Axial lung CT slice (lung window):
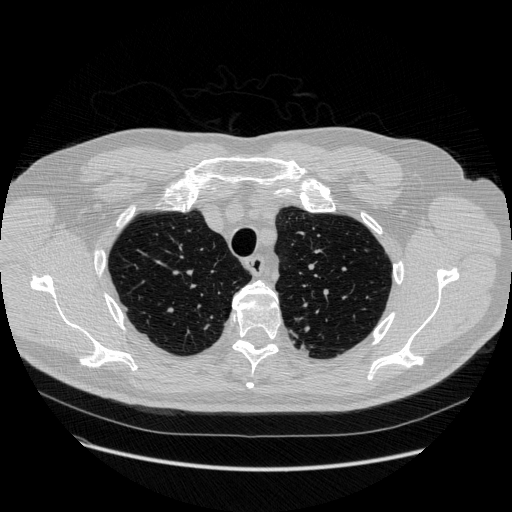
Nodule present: no